Question: how to hide my application folders and its contents to third party viewers in .htaccess file ?

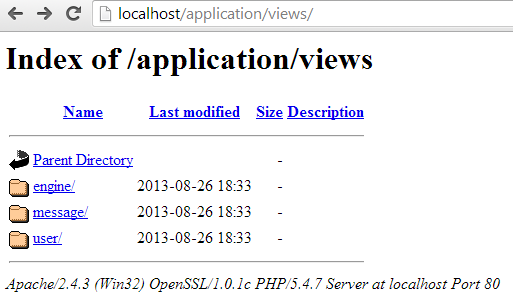
Answer: try using this, I guess it will work.
'RedirectMatch 403 ^.*/sub-folder-name/*'
This will stop the direct access of all the sub-folders and files recursively.